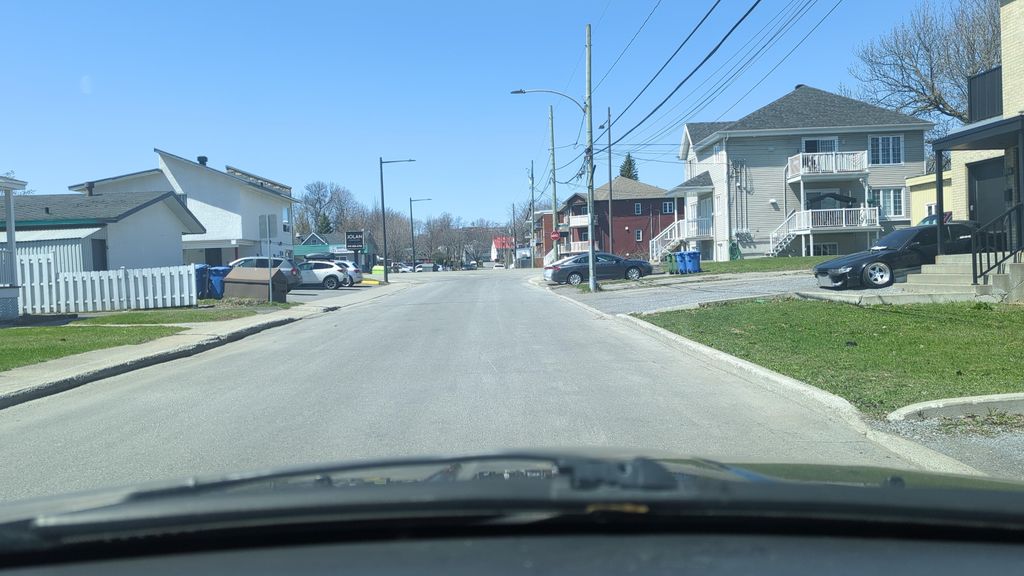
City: quebec_city